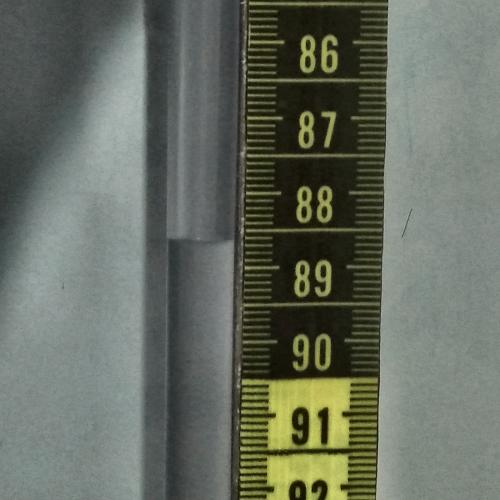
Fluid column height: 88.6 cm